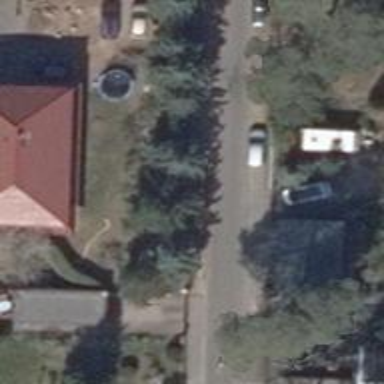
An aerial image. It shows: Driveway leading to service road.